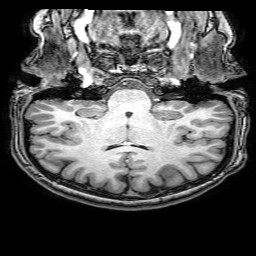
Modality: T1w
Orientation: sagittal
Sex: female
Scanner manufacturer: philips
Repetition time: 0.008167 s
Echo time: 0.00374 s